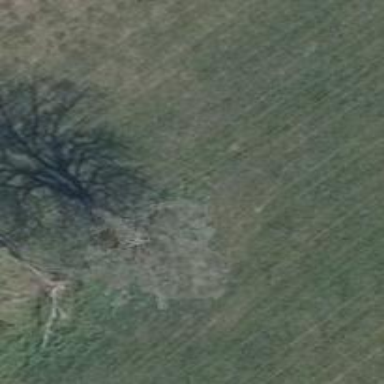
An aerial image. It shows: Beautiful tree in nature.